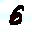
Label: 6